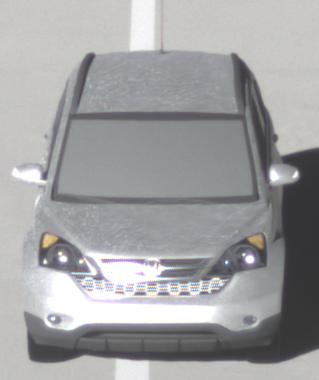
Make: Honda
Model: CR-V
Detailed model: CR-V (III) (04/10 - 10/12)
Model produced from: 2010
Model produced until: 2012
Doors: 5
Color: white
Road condition: dry road
Daytime: sunrise or sunset
Contrast: high contrast